You are looking at a signal-to-image encoding: consecutive vibration samples arranged as the rows of a grayscale square. Classify the bearing condition as one of: normal, inner_race, outer_race, ball.
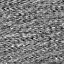
Answer: normal